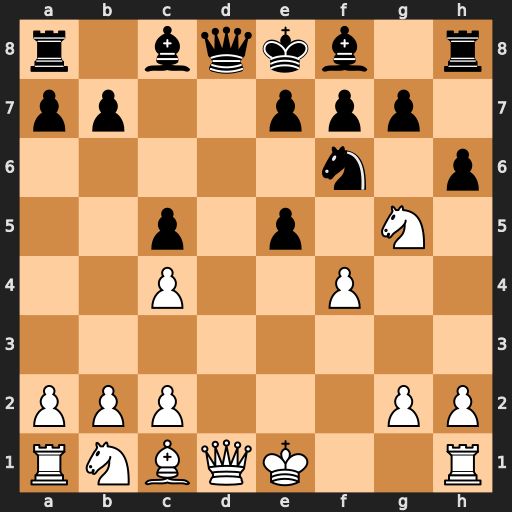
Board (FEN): r1bqkb1r/pp2ppp1/5n1p/2p1p1N1/2P2P2/8/PPP3PP/RNBQK2R
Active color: w
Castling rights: KQkq
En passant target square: -
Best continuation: Qxd8+ Kxd8 Nxf7+